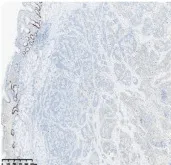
Pathologic examination. (C) Immunohistochemistry shows positive areas for Ki-67 (< 3.
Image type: pathology (immunostaining)